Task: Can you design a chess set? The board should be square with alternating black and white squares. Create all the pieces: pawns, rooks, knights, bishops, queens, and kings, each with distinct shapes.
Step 4858:
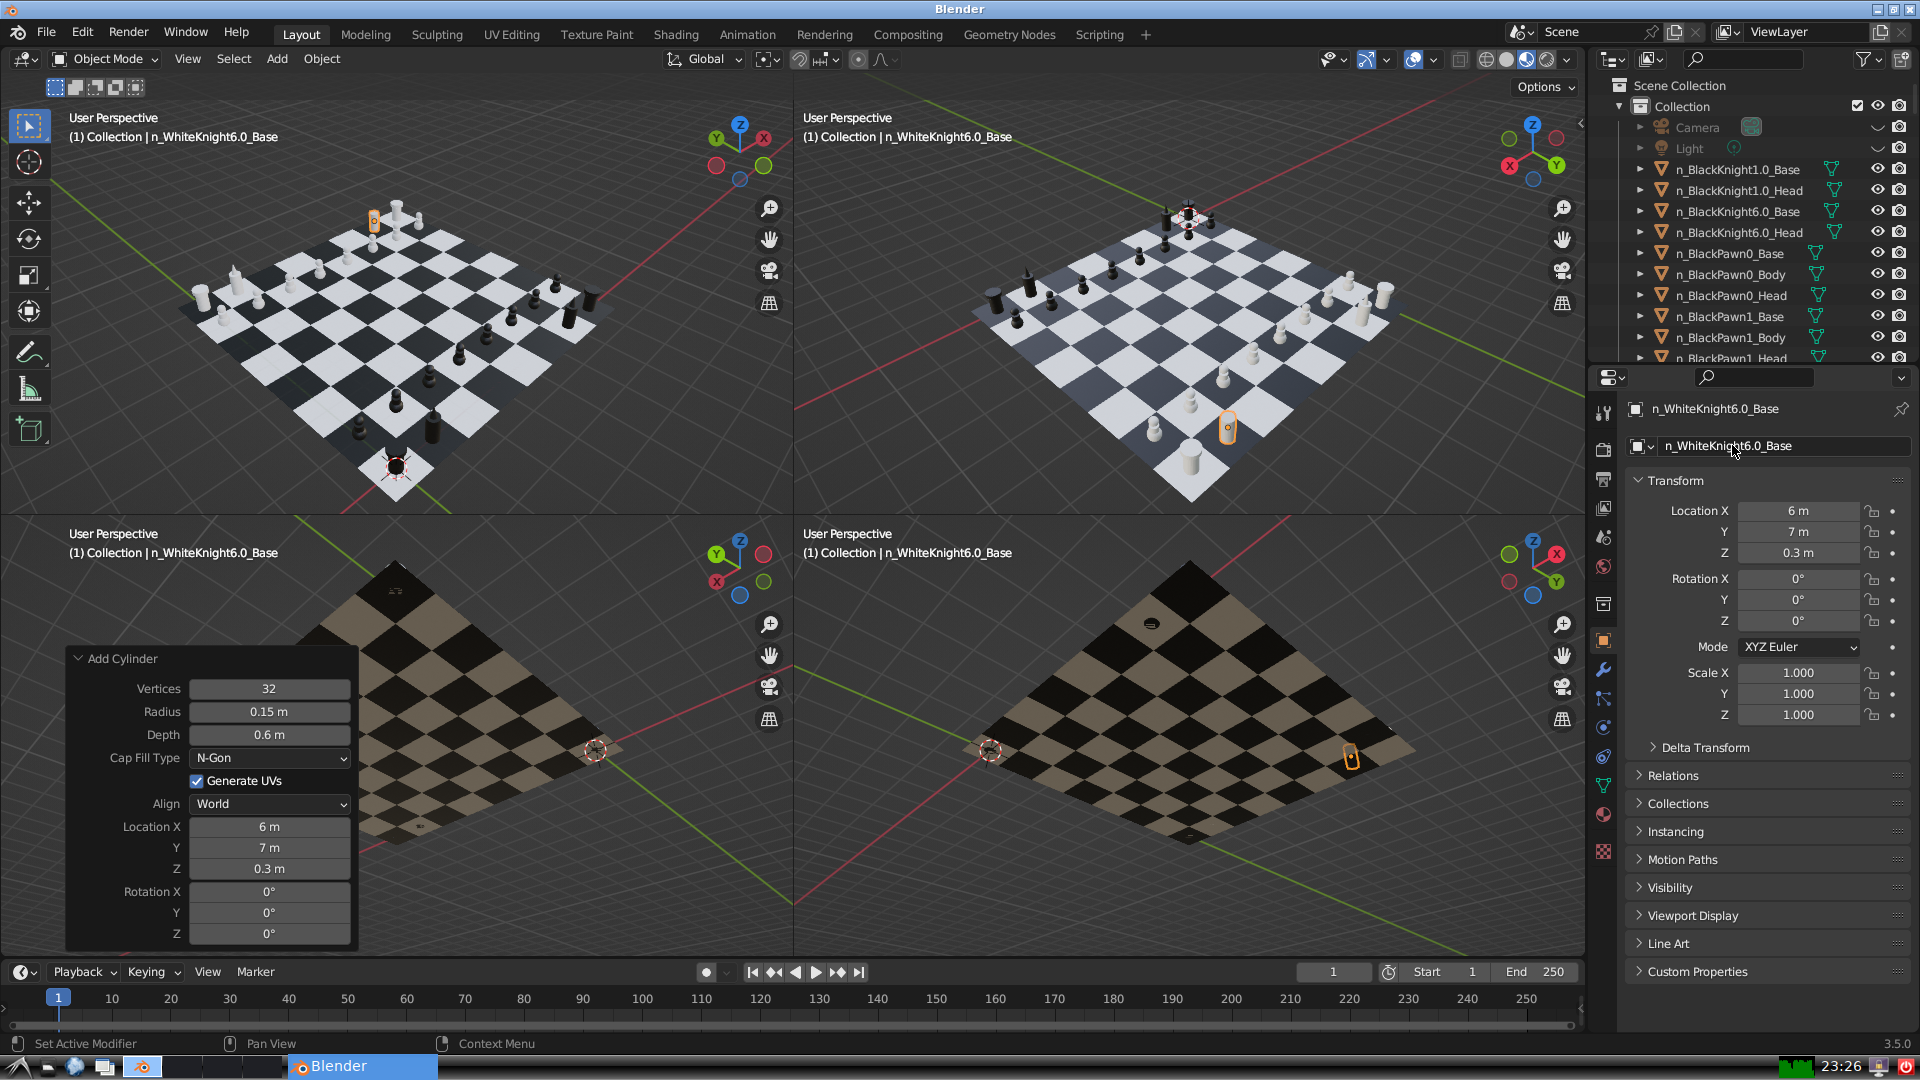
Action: {"mouse_move": [1603, 815]}